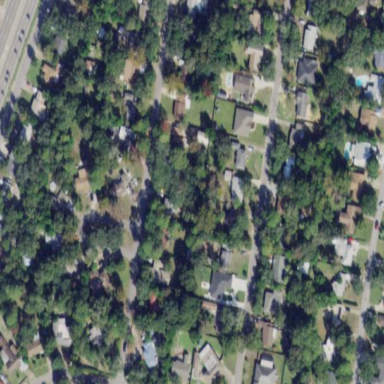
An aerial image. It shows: Residential area composed of single-family homes.